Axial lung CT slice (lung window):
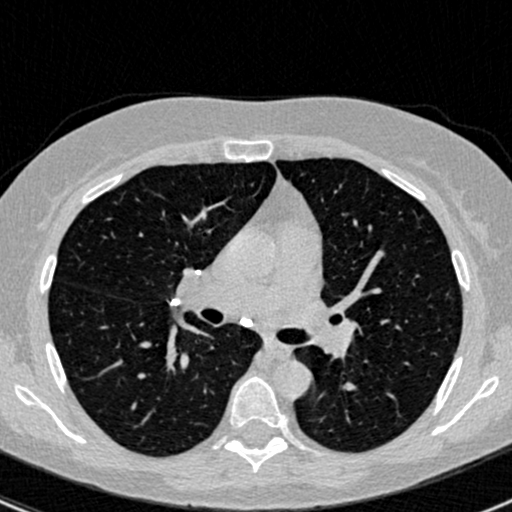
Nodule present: no